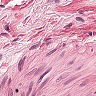
Metastatic tissue present: no